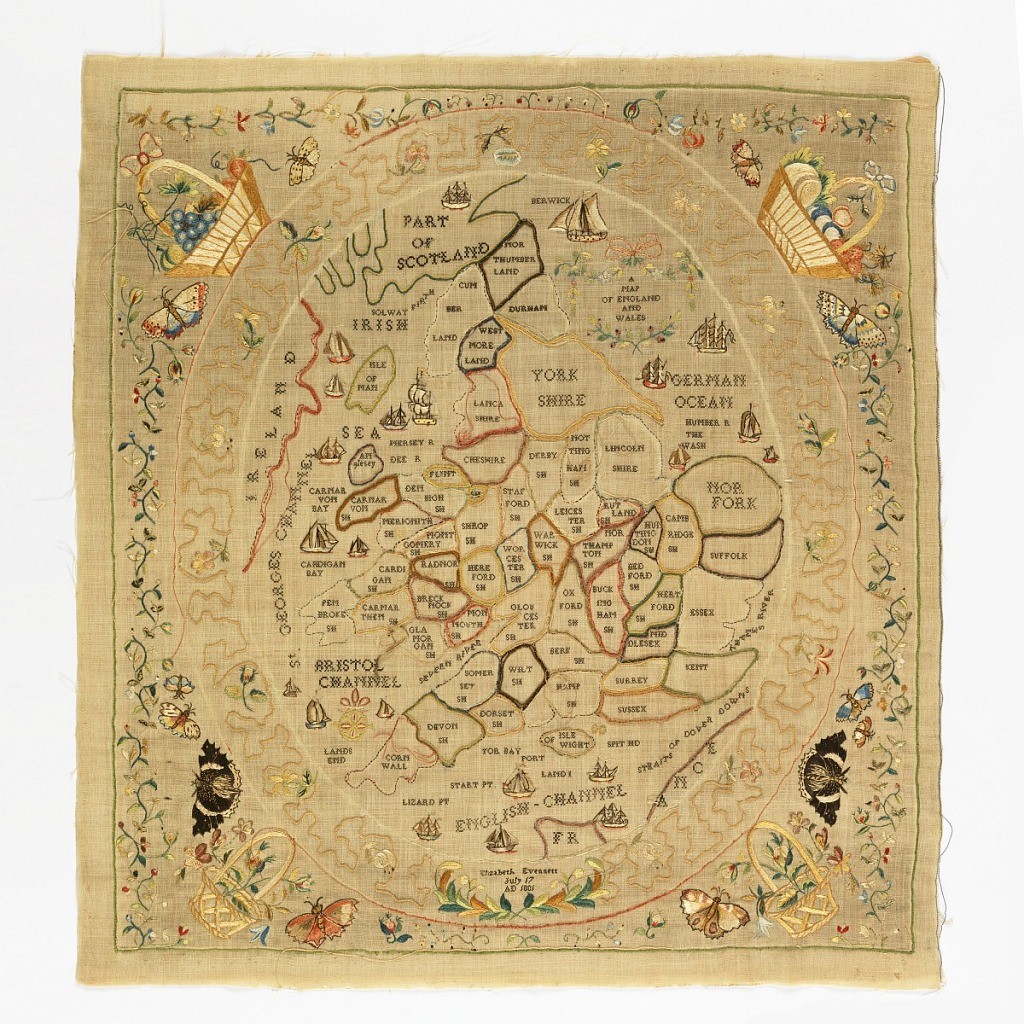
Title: Map sampler
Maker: Elizabeth Evenett
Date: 1801
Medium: silk embroidery, wool foundation Technique: cross, satin, stem, split and knot stitches on plain weave foundation
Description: Map of England and Wales within an oval frame. Butterflies and baskets at each corner.